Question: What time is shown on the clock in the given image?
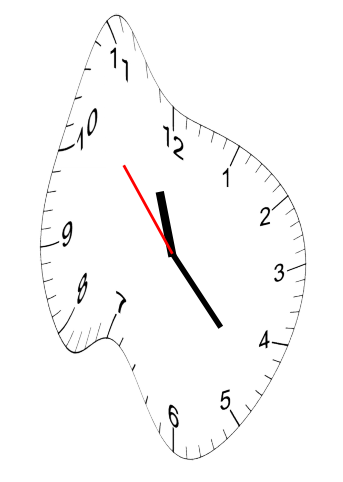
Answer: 11:22:53